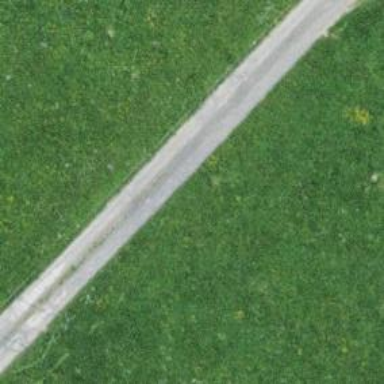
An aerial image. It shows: Residential road with pebblestone surface of grade3 quality.